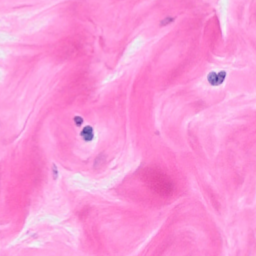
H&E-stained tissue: Breast